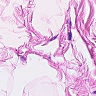
Metastatic tissue present: no